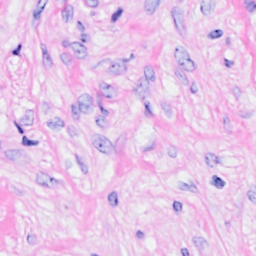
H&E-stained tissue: Breast